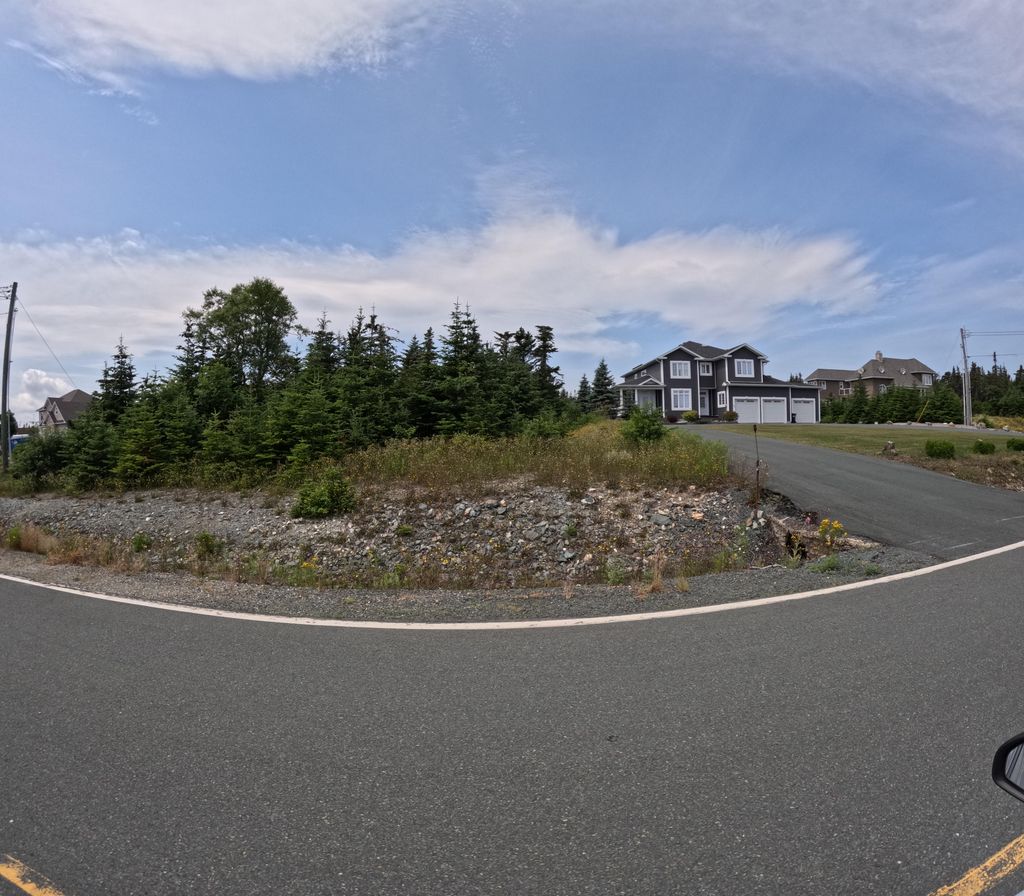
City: st_johns